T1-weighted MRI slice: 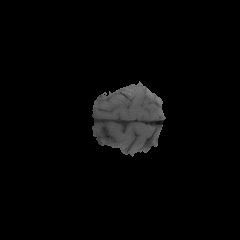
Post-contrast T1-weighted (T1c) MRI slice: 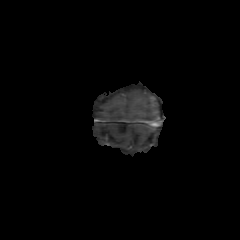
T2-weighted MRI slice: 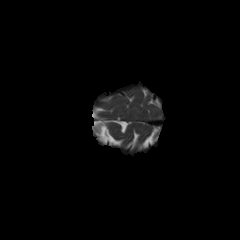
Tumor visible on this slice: no